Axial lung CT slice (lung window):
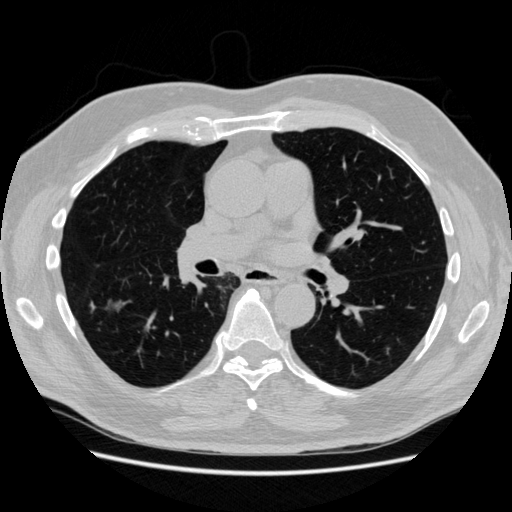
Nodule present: yes
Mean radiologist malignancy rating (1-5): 3.75